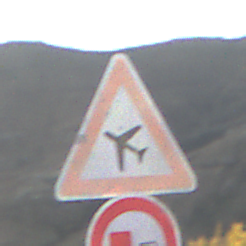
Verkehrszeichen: FlugbetriebRechts
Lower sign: UeberholverbotKraftfahrzeuge
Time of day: SunriseSunset
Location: Outdoor (Nature)
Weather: Clear
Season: NotSpecified
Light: Natural